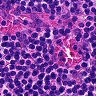
Metastatic tissue present: no